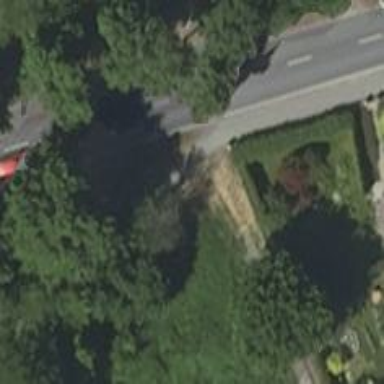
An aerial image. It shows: Boardwalk path crossing over the road.